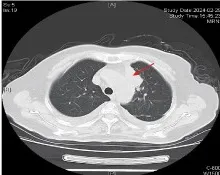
Chest CT scans at different time points. The red arrow indicates primary lesion in the left upper lobe of the lung. (F) Chest CT scan showing regression in the LUL lesion after fourth-line treatment with Osimertinib in addition to the existing chemotherapy and immunotherapy regimen. CT, computed tomography; PR, partial response; LUL, left upper lobe; EP, etoposide plus cisplatin.
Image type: radiology (ct)